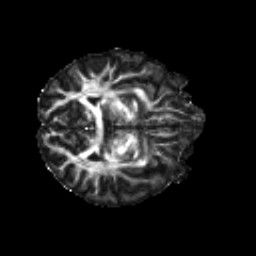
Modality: FA
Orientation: axial
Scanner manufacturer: siemens
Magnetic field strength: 3 T
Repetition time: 4.16 s
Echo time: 0.0806 s